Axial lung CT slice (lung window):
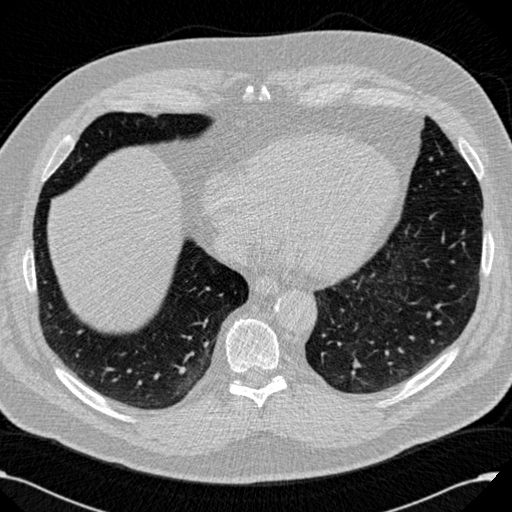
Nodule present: no